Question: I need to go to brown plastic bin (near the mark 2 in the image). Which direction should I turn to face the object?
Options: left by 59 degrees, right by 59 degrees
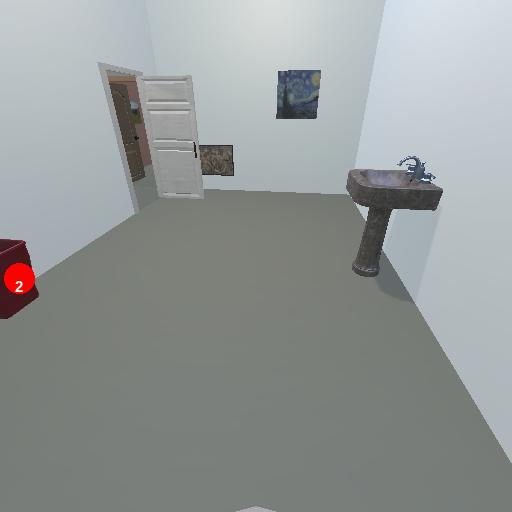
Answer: left by 59 degrees